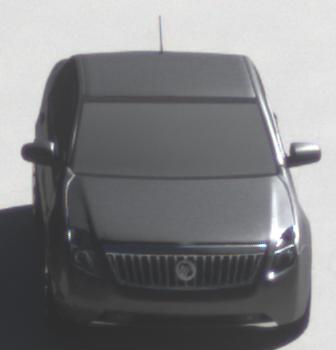
Make: Mercury
Model: Milan
Detailed model: -
Model produced from: 2009
Model produced until: 2010
Doors: 4
Color: gray
Road condition: dry road
Daytime: morning or afternoon
Contrast: high contrast